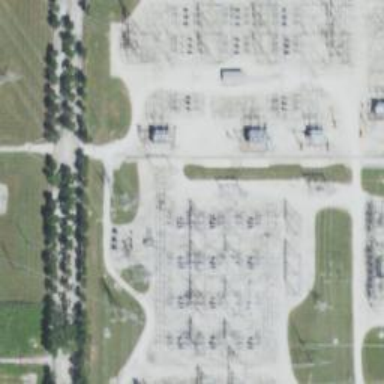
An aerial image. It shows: Switch for power supply.